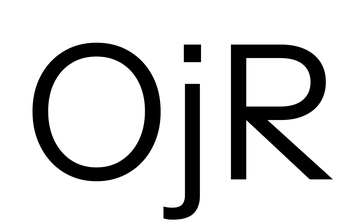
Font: InstrumentSans_Regular